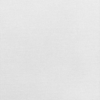
Label: dusty